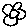
Label: flower